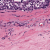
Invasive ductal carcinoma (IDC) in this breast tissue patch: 0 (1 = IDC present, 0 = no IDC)